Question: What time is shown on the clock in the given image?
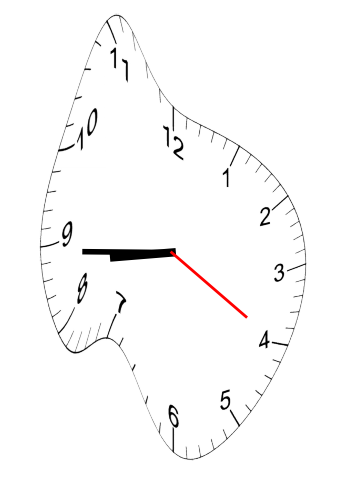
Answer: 08:44:20